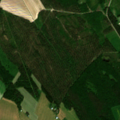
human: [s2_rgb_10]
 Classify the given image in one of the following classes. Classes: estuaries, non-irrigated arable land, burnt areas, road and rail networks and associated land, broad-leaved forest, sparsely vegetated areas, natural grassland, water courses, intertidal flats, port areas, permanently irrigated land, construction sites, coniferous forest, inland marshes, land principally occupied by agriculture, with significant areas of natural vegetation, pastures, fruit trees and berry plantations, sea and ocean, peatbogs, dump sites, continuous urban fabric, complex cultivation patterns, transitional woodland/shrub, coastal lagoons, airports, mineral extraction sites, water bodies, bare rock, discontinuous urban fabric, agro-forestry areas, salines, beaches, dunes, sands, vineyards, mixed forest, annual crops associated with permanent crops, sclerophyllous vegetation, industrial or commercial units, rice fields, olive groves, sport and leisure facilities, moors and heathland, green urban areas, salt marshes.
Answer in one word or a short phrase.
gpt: non-irrigated arable land, land principally occupied by agriculture, with significant areas of natural vegetation, mixed forest